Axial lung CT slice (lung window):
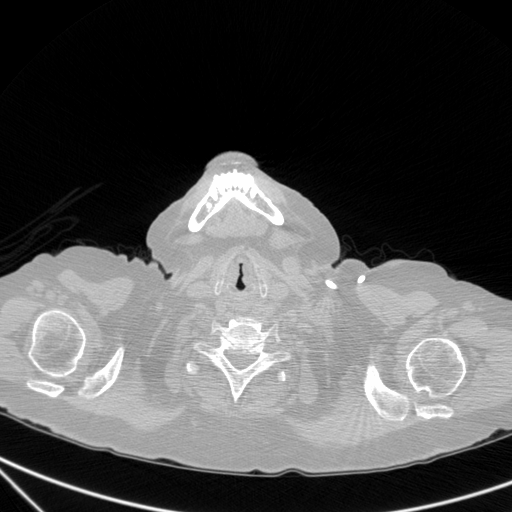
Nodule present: no